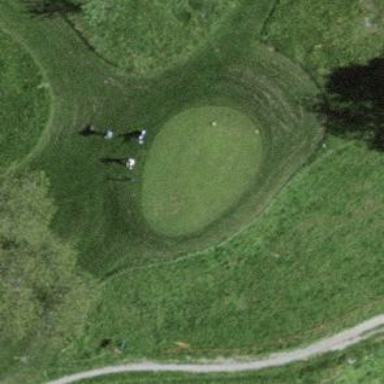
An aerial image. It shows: Golf tee.